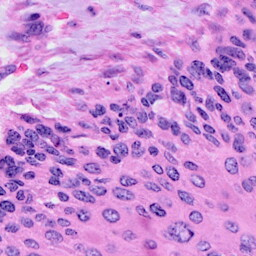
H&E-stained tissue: Cervix